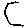
Label: hexagon